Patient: sex F, age 83
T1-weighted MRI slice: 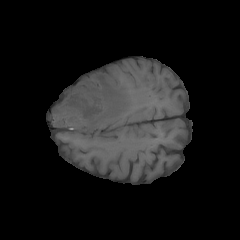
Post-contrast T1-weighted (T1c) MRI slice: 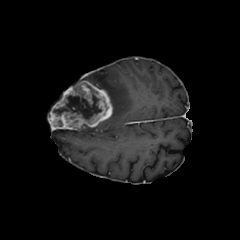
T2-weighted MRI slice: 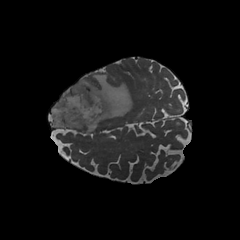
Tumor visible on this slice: yes
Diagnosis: Glioblastoma, IDH-wildtype
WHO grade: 4